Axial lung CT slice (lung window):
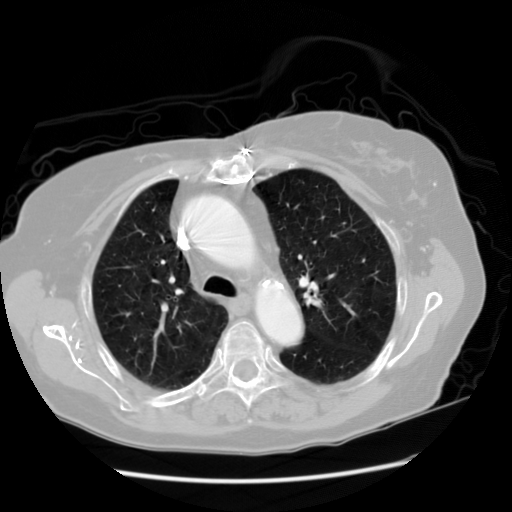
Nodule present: no